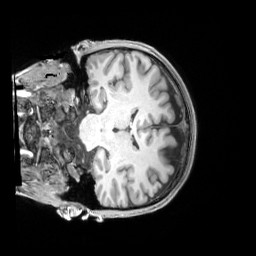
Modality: T1w
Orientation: coronal
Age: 23
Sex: male
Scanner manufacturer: siemens
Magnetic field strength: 3 T
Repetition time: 2.53 s
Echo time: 0.00326 s